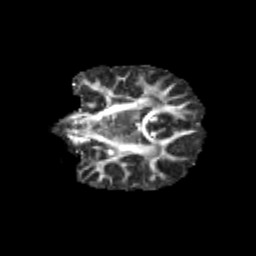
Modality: FA
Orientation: coronal
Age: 11
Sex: male
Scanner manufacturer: siemens
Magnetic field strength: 3 T
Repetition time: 3.8 s
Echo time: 0.07 s